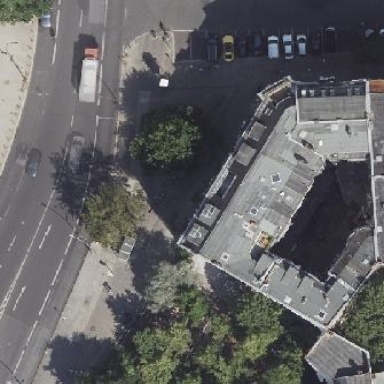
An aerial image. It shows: Building consisting of apartments.